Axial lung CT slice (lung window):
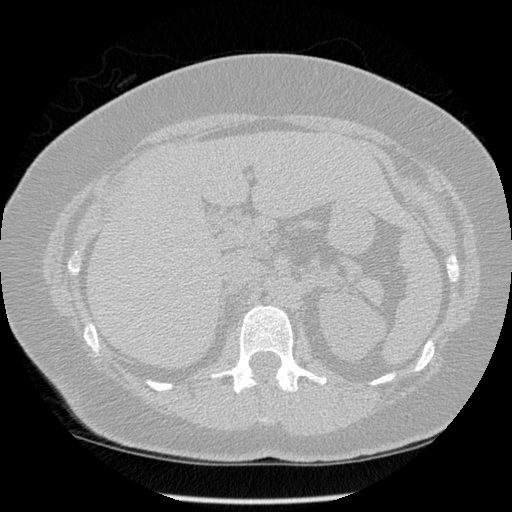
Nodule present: no